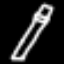
Label: pencil